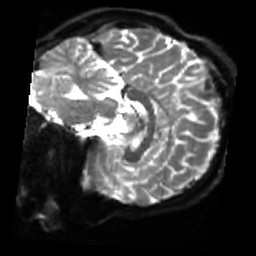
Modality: sbref
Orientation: sagittal
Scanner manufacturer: siemens
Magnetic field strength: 3 T
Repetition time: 4 s
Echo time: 0.0594 s